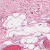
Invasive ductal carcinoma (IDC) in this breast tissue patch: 0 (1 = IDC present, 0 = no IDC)